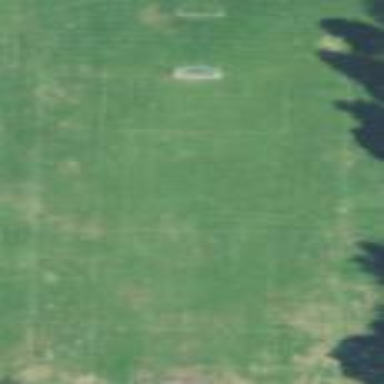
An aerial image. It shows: Soccer pitch for leisureland activities.